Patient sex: F
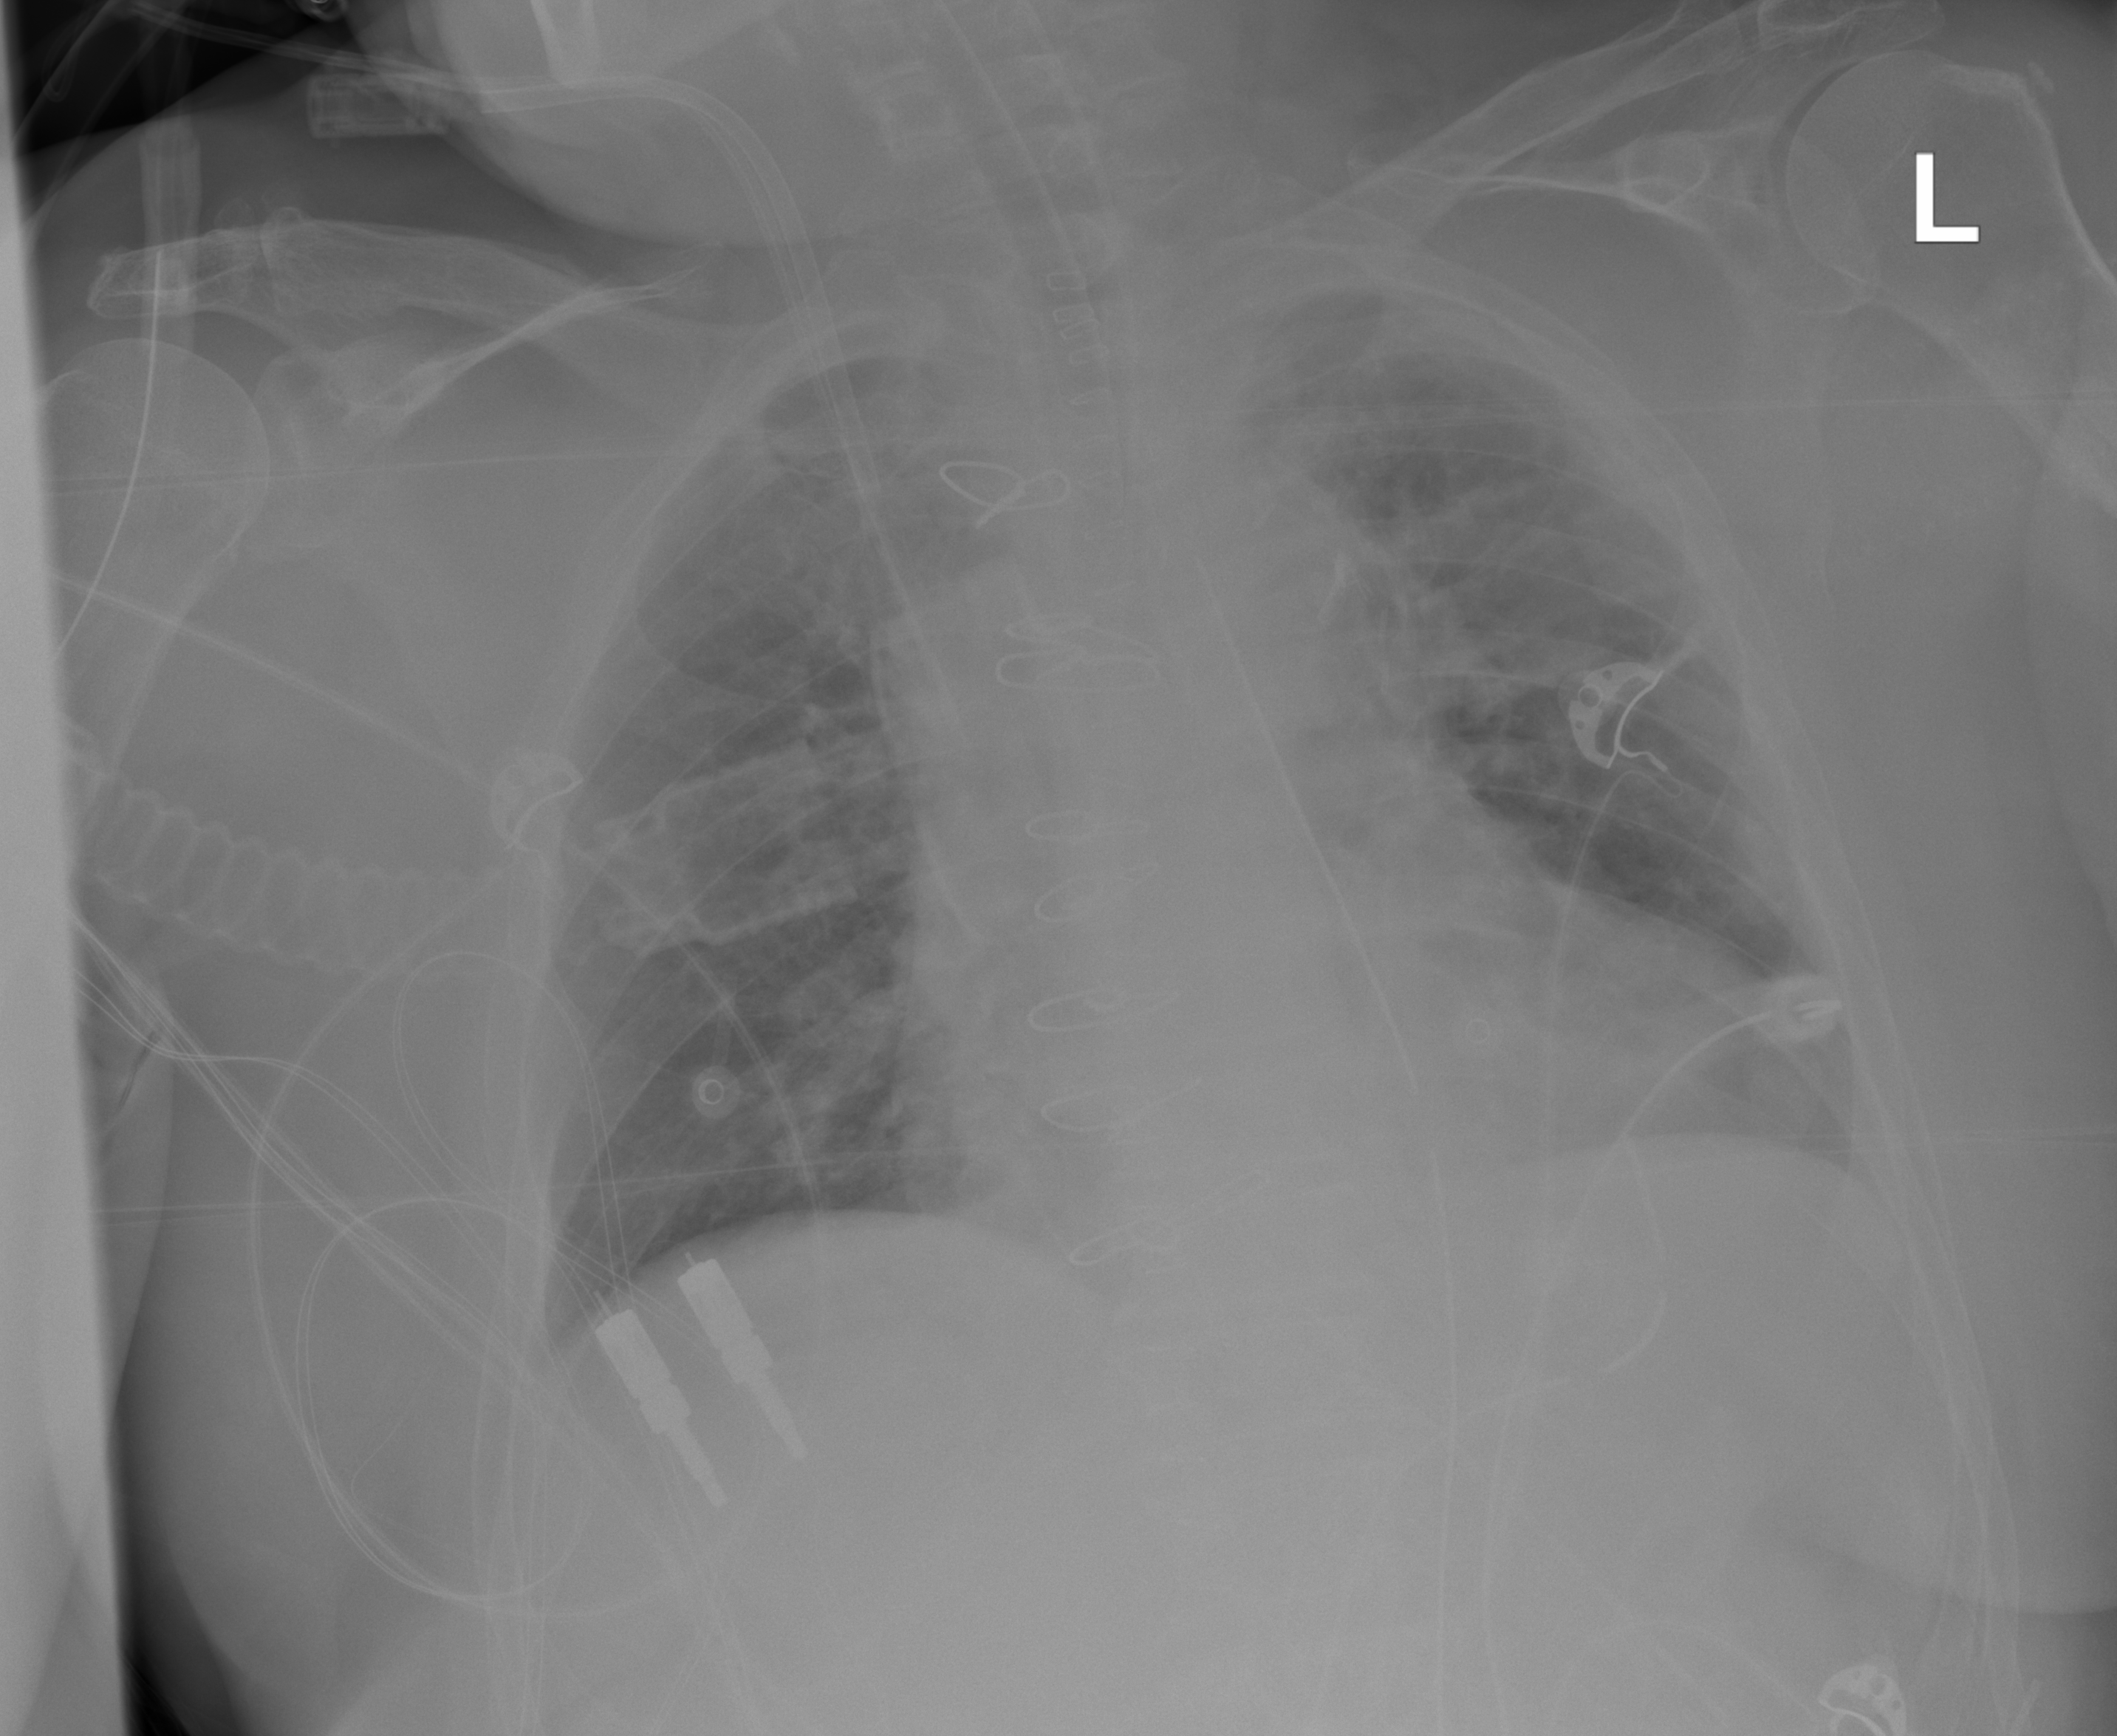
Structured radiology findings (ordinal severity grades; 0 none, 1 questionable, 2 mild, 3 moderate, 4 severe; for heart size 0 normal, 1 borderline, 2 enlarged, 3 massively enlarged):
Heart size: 2
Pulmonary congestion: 2
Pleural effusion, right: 0
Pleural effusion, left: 0
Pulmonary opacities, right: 0
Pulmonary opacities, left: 0
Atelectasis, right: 0
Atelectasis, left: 0